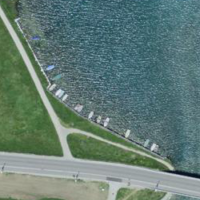
EUNIS habitat code: 14
Species observed at this site:
Angelica sylvestris